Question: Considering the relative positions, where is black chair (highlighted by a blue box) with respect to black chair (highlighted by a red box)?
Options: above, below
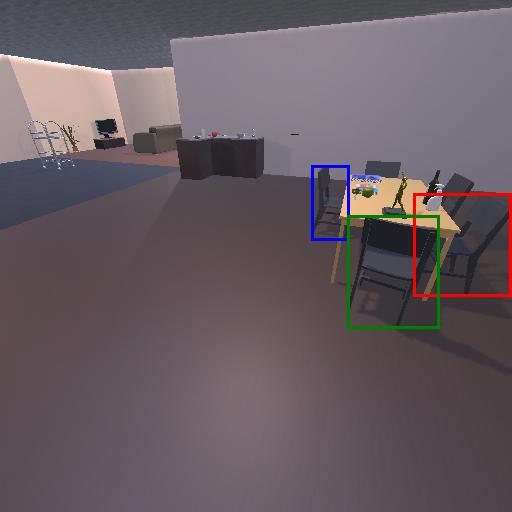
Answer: above